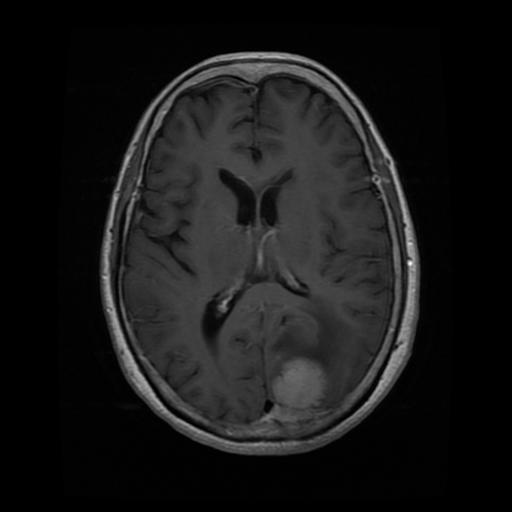
Label: meningioma